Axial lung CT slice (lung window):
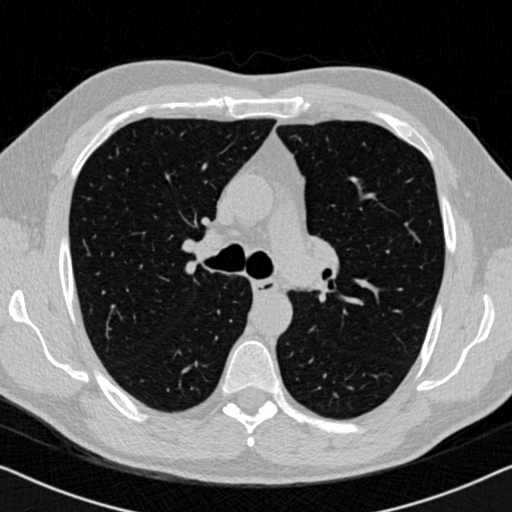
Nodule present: no